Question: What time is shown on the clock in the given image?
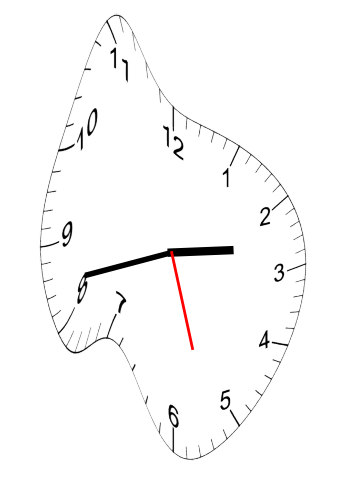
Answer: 02:42:27